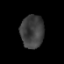
Tissue: prostate
Cell type: T cells
Senescence score: 0.3548
Nuclear area (px): 753
Mean DAPI intensity: 61.908